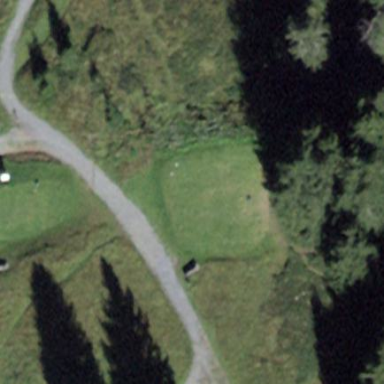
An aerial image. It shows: Grassy area designated as golf tee.